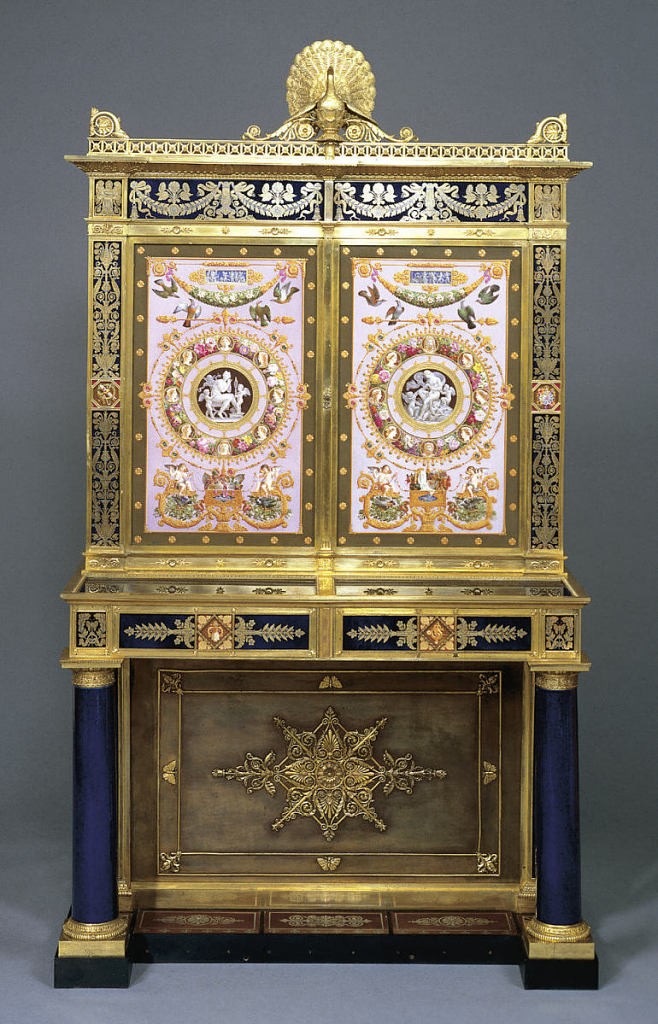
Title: Royal Jewel Cabinet with Sèvres Plaques
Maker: Sèvres Porcelain Manufactory, French, established 1756
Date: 1825–1826
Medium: mahogany, platinum, glass, bronze, gold, hard paste porcelain, vitreous enamel
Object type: cabinet
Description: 1991-31-2: Upright cabinet made of porcelain plaques in a gil...;     T1991-31-2: Upright cabinet made of porcelain plaques in a gil...